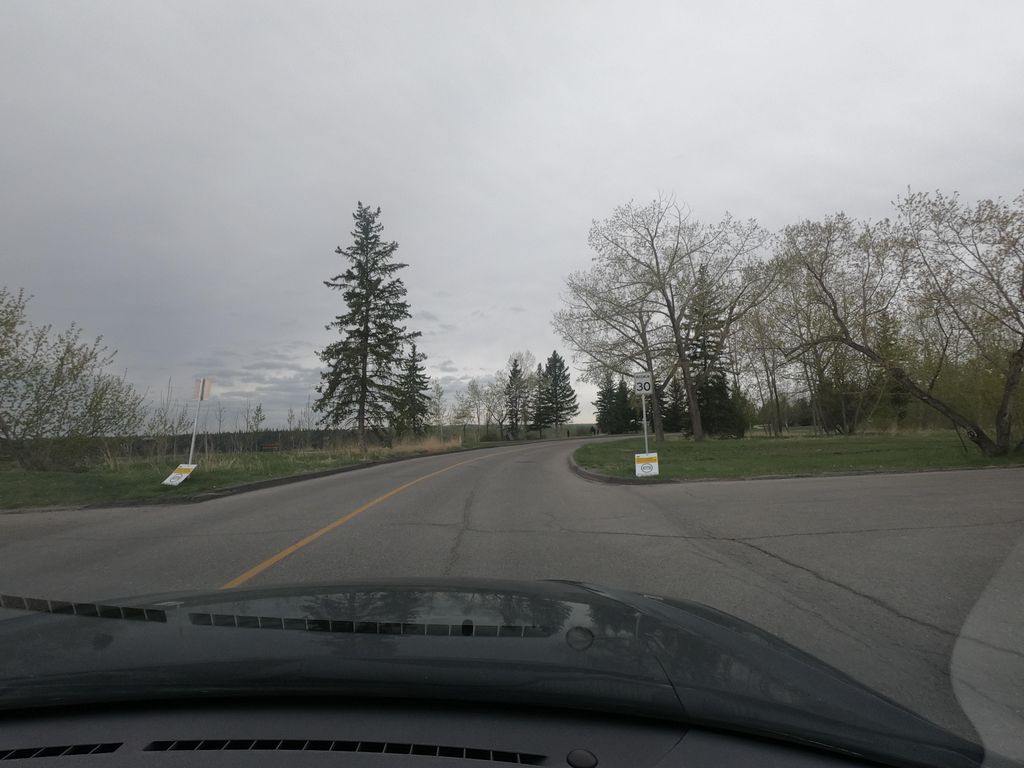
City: calgary